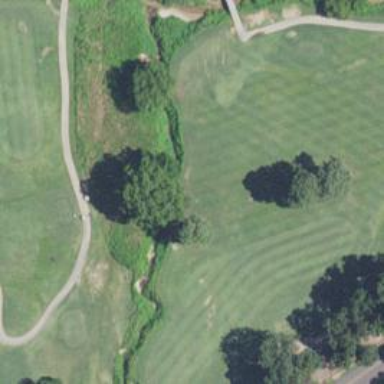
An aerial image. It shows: Scenic golf fairway.